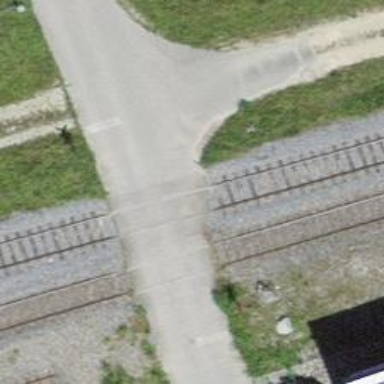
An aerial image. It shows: Railway level crossing.